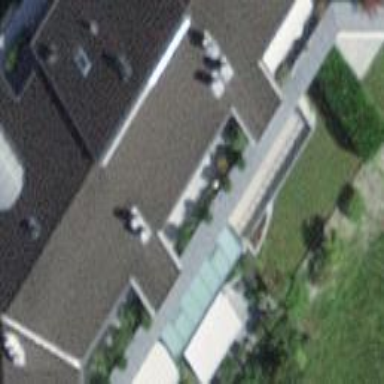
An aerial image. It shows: Image showing building with apartments.